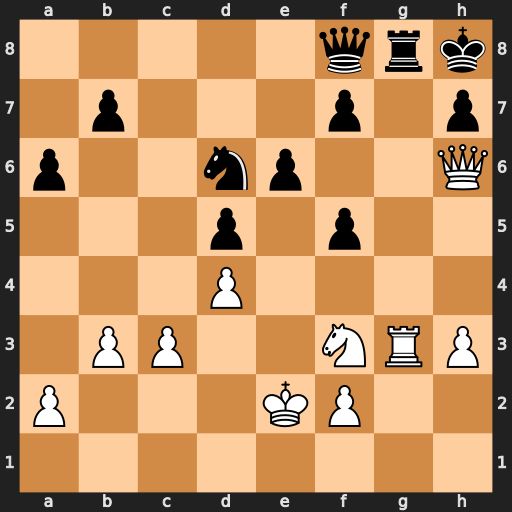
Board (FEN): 5qrk/1p3p1p/p2np2Q/3p1p2/3P4/1PP2NRP/P3KP2/8
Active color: w
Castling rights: -
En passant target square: -
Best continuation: Qf6+ Rg7 Rxg7 Qxg7 Qd8+